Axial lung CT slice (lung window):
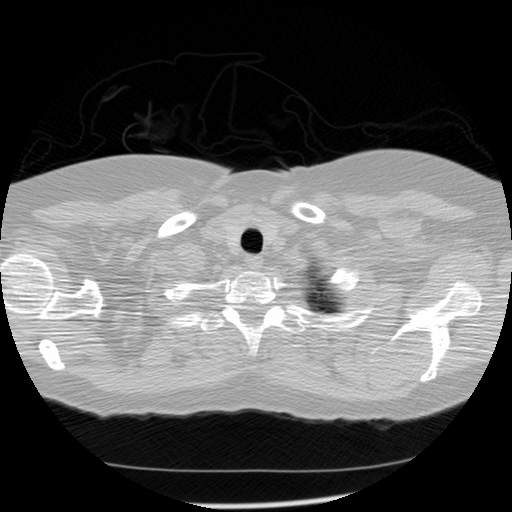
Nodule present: no